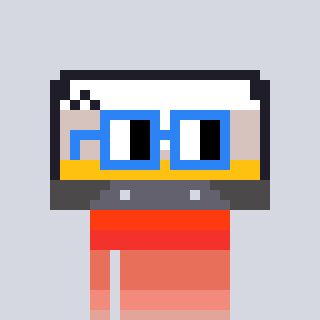
a pixel art character with square blue glasses, a cassette tape-shaped head and a slimegreen-colored body on a cool background